Current action and preconditions to check: trajectory_clear

Your task: For each precondition in the list above, predict whether it will hold at this action.

Consider the current scene as observed from the mobile robot's camera, and analyze the predicted future states of all dynamic agents (e.g., people, animals, vehicles, or any moving entities) within the NEXT SECOND.

IMPORTANT: Only answer "very likely" if you are absolutely certain—based on strong, clear evidence—that a dynamic agent will violate the precondition in the predicted future state. Do NOT answer "very likely" for unlikely, ambiguous, or low-probability risks.

Ask yourself for each precondition: Is there a high probability, with clear and convincing evidence, that the predicted future states of any dynamic agent will interfere with the predicted future state of the currently executing action within the NEXT SECOND, causing that precondition to fail?

Assess the risk level based on these predictions. Use "likely" or "very likely" if motions create a clear risk of interference.

Use "neutral" or "improbable" if agents are nearby but their predicted paths are clearly diverging or non-conflicting.

Failure Risk Categories: "very improbable", "improbable", "neutral", "likely", "very likely"

Answer Format: Output ONLY the probability_of_failure value from these categories: "very improbable", "improbable", "neutral", "likely", "very likely"

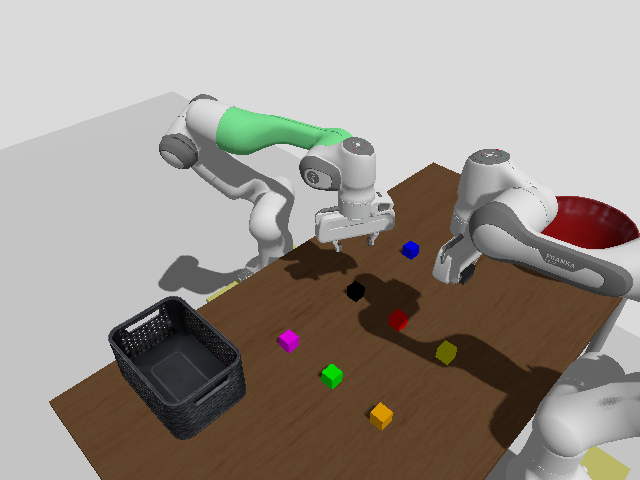

Answer: improbable